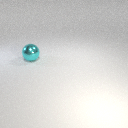
large cyan metal sphere